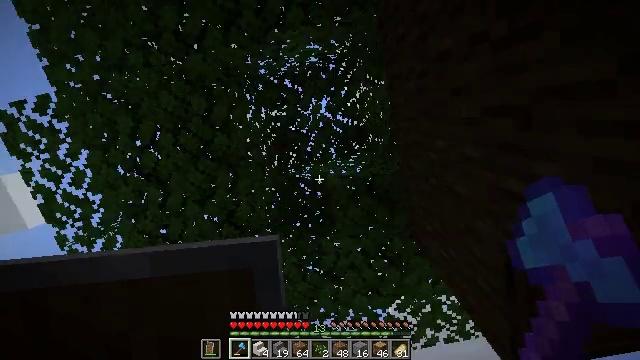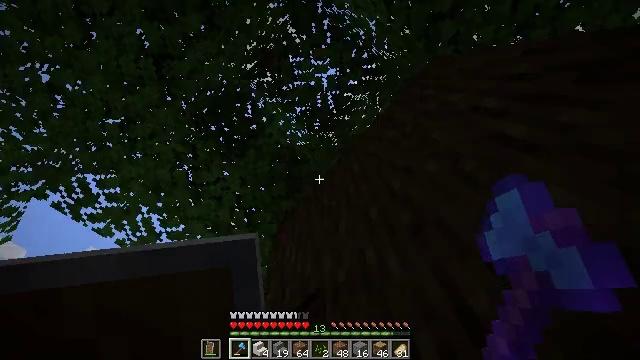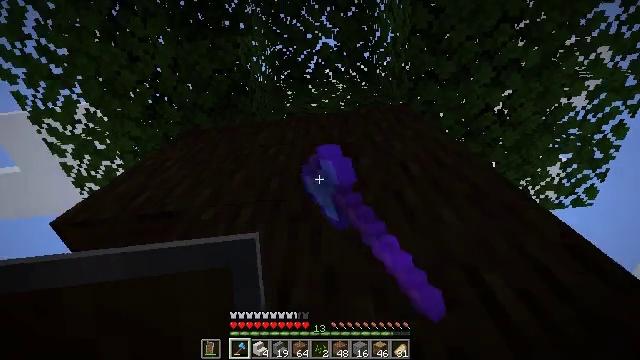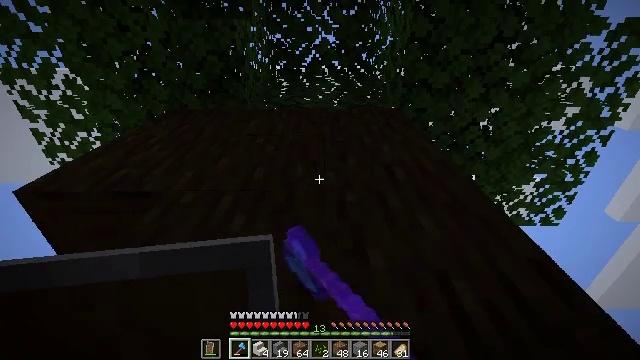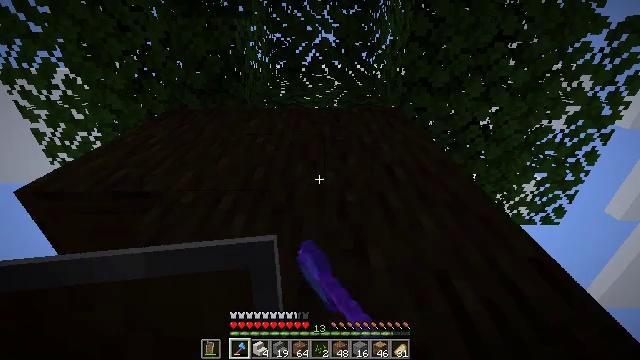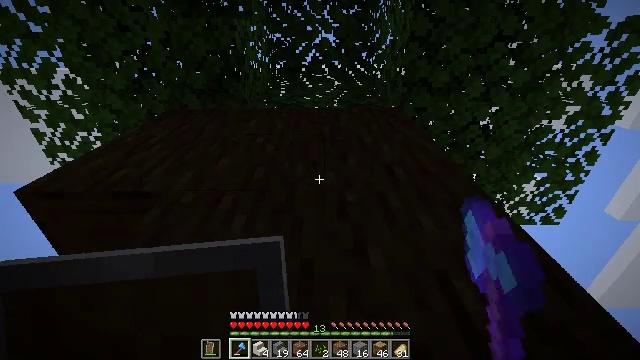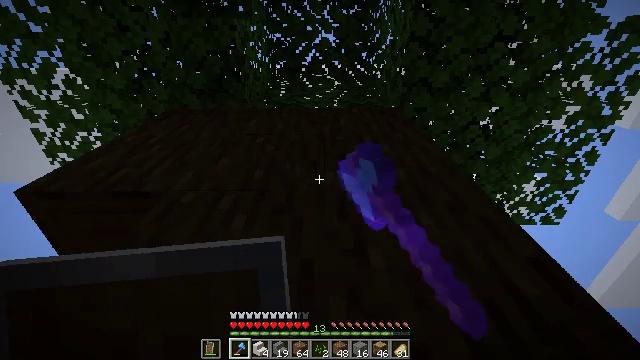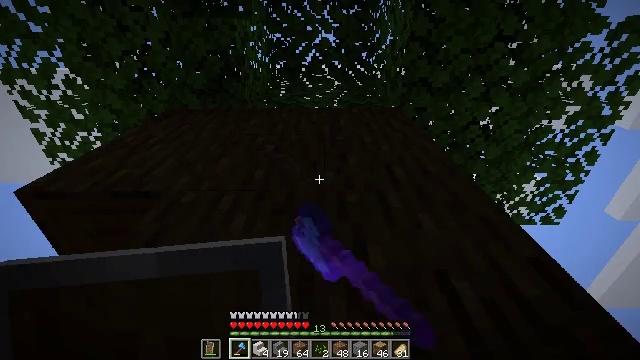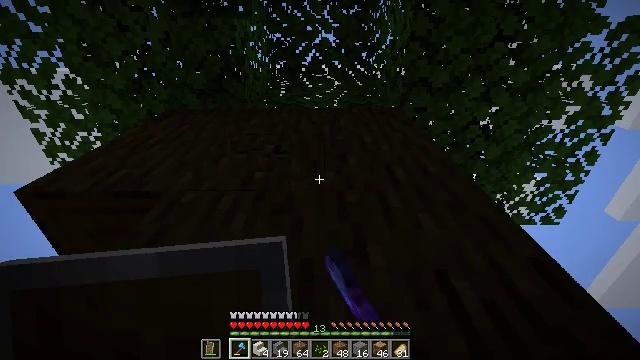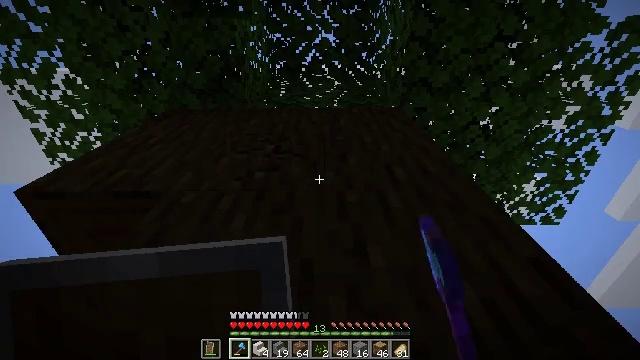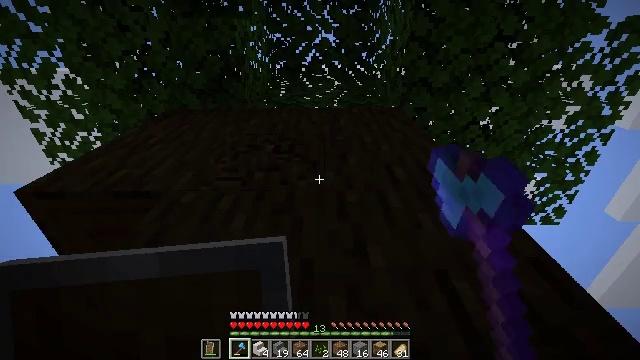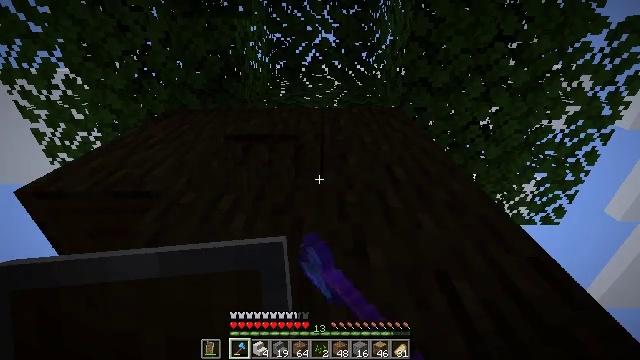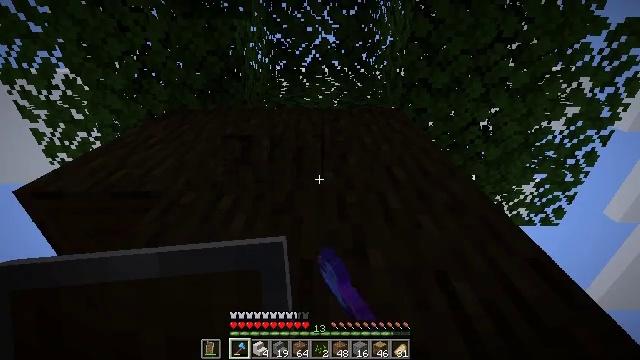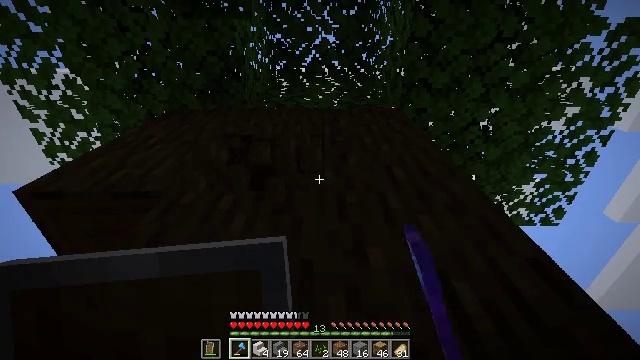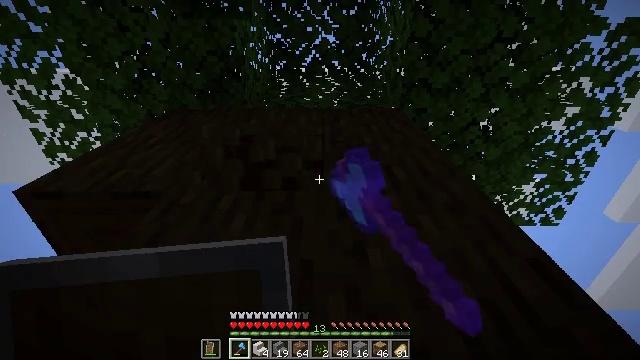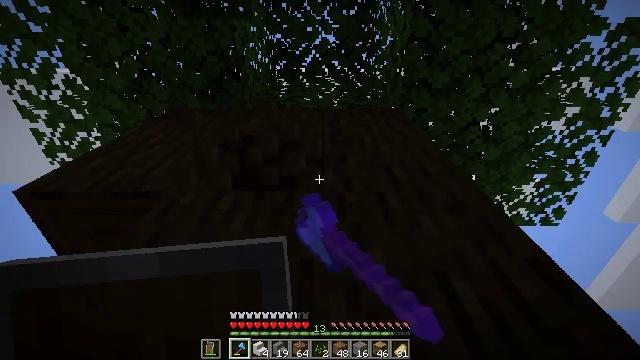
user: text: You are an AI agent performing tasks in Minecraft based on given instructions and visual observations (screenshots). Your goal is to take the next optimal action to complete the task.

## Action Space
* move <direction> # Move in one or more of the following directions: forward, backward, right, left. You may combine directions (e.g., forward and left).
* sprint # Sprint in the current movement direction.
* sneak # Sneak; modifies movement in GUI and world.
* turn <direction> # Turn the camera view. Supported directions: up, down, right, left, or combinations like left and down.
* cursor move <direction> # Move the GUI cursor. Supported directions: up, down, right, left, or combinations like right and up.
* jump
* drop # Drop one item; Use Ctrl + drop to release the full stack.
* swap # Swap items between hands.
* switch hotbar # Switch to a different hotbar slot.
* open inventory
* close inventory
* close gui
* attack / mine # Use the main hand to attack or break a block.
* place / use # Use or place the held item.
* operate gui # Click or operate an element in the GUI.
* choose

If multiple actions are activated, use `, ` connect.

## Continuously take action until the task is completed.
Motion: motion action
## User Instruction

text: Mine the dark oak log from a tree.
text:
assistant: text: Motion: turn right and down, attack / mine
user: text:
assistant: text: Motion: turn right and down, attack / mine
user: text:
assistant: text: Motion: turn right, attack / mine
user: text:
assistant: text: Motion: attack / mine
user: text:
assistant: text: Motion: attack / mine
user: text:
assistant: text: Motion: attack / mine
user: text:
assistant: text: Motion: attack / mine
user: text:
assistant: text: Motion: attack / mine
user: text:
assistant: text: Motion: attack / mine
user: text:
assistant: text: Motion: attack / mine
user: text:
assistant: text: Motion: attack / mine
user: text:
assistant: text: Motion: attack / mine
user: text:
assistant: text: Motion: attack / mine
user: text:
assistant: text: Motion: attack / mine
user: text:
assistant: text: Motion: attack / mine
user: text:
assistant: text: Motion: attack / mine
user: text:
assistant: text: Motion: attack / mine
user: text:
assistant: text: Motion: turn left and up, attack / mine
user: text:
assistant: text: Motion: turn left, attack / mine
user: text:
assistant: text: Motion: attack / mine
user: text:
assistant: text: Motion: attack / mine
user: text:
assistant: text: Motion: attack / mine
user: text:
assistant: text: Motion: attack / mine
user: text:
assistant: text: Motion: attack / mine
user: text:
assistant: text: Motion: attack / mine
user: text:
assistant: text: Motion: attack / mine
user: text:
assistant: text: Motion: attack / mine
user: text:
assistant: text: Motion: turn right and up, attack / mine
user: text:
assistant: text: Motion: turn right, attack / mine
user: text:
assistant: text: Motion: turn right and up, attack / mine